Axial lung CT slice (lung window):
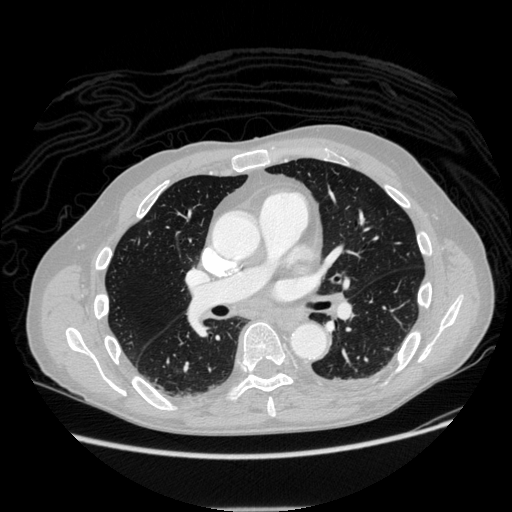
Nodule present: no